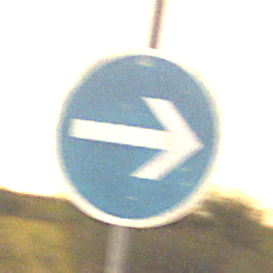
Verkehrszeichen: VorgeschriebeneFahrtrichtungHierRechts
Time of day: Night
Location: Outdoor (Nature)
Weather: Clear
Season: NotSpecified
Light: Natural